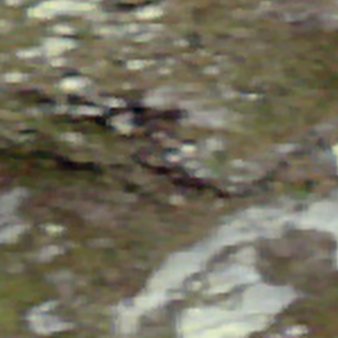
Label: other